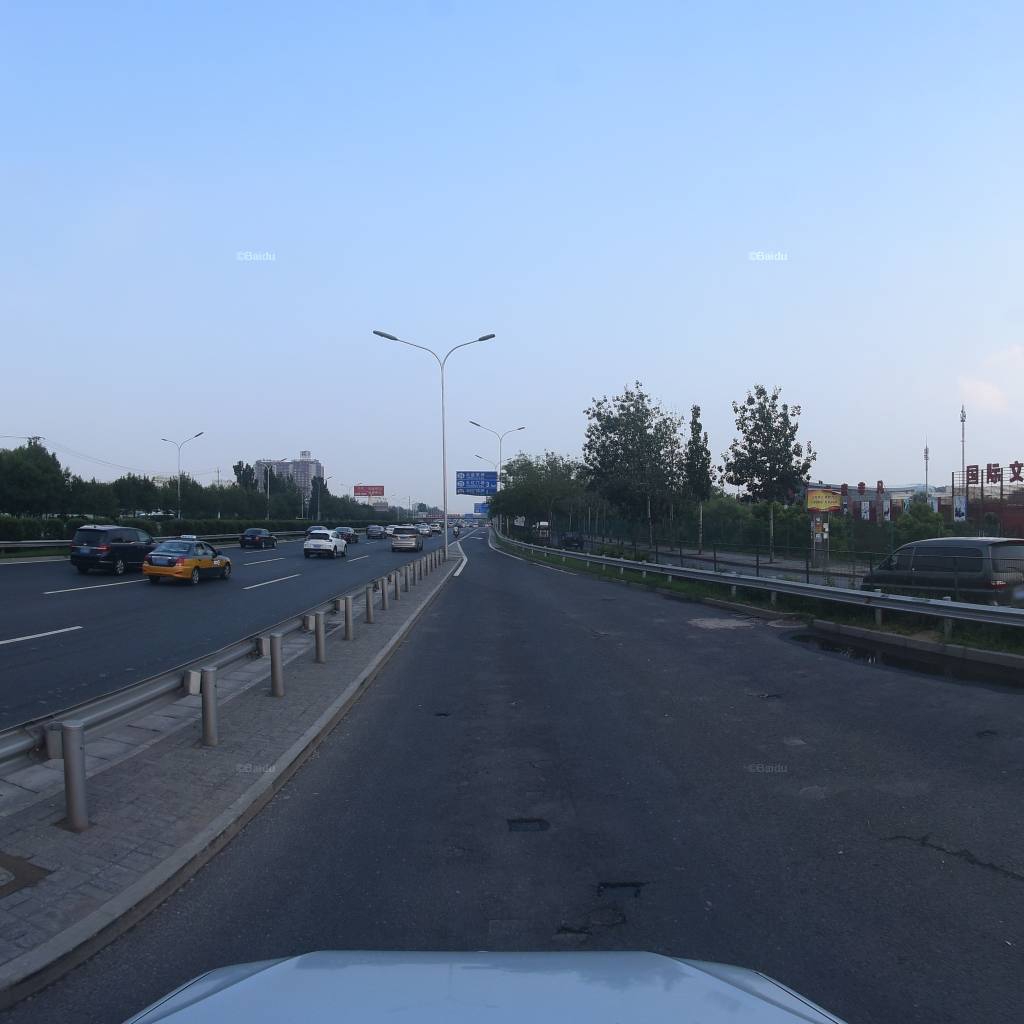
Region: Fengtai
Road damage annotations: pothole, longitudinal patch, manhole cover, pothole